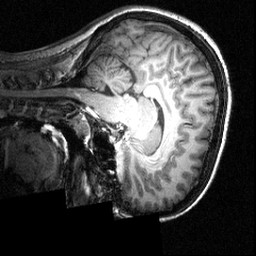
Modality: T1w
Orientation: sagittal
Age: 21
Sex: female
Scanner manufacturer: siemens
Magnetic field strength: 3.951 T
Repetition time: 1.5 s
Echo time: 0.00335 s